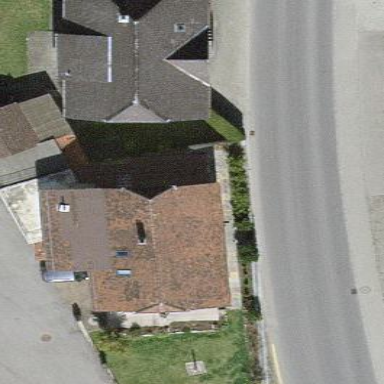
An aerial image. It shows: White building with red half-hipped roof.